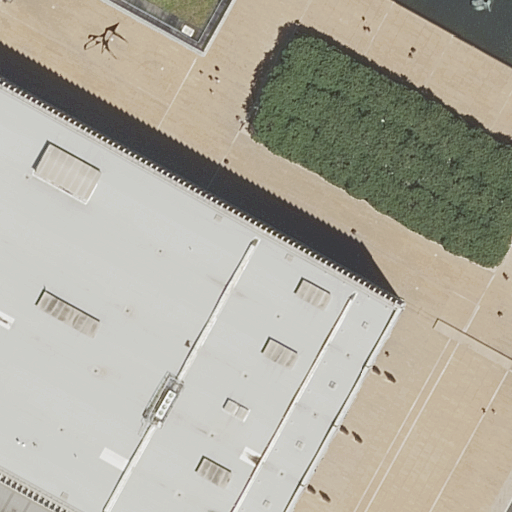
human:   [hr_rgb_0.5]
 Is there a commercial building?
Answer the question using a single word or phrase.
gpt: no

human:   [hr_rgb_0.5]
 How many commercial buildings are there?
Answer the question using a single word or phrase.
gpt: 0

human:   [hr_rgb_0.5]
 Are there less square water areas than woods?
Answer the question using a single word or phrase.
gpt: yes

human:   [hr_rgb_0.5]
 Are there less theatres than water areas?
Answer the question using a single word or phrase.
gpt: no

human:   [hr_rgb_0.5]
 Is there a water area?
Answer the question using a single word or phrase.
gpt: yes

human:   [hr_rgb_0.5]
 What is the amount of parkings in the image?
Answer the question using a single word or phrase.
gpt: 1

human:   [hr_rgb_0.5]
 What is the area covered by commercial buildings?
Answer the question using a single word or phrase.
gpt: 0m2

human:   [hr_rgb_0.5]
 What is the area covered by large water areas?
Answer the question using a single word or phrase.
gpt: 0m2

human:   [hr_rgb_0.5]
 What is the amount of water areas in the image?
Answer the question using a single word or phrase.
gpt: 1

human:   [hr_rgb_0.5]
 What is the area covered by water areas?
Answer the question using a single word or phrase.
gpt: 173m2

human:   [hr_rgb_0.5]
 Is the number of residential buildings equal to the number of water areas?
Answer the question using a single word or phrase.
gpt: no

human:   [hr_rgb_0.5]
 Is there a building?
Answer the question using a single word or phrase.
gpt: yes

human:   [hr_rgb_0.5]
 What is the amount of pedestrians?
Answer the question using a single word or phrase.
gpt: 1

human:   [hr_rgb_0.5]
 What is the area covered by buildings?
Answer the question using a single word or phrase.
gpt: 6456m2

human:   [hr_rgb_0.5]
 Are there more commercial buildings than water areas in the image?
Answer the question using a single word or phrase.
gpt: no

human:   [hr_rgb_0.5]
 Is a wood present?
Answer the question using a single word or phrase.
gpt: yes

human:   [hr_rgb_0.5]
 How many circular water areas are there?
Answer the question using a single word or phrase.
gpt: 0

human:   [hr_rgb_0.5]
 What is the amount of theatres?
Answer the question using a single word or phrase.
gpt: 1

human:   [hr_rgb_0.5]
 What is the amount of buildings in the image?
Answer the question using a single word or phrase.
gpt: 2

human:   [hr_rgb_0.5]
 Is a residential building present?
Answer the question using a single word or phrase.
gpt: yes

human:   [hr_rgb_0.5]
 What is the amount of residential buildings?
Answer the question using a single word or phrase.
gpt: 2

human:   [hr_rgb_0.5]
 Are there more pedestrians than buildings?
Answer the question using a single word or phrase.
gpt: no

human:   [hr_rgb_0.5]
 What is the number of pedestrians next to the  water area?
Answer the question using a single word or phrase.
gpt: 1

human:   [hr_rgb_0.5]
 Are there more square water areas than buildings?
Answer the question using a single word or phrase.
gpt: no

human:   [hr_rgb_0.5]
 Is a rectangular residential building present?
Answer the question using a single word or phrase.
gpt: yes

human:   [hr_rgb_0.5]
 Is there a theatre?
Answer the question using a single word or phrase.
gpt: yes

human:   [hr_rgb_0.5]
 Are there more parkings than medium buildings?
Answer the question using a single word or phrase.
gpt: yes

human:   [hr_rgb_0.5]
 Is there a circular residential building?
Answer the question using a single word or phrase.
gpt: no

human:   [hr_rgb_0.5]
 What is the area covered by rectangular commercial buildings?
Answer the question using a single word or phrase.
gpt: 0m2

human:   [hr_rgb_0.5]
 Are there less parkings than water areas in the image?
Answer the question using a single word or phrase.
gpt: no

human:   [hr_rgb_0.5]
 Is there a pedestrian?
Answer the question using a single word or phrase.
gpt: yes

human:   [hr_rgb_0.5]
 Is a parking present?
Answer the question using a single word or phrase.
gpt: yes

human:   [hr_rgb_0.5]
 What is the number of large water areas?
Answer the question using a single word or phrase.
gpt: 0

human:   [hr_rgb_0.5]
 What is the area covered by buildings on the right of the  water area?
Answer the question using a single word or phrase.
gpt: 0m2

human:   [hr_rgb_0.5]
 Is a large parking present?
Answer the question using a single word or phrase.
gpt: yes

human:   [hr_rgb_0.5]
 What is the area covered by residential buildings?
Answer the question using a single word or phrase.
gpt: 6456m2

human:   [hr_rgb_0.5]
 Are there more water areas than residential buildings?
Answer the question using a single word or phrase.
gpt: no

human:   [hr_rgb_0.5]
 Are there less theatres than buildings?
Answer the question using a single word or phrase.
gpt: yes

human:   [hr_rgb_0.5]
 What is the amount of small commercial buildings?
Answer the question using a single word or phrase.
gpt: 0

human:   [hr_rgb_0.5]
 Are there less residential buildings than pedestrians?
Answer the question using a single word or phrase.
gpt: no

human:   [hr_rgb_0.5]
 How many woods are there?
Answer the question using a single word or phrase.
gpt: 1

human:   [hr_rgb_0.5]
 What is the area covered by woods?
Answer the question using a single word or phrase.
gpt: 66m2

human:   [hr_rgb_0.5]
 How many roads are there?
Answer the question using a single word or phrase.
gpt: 0

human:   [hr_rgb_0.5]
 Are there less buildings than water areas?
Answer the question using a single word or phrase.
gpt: no

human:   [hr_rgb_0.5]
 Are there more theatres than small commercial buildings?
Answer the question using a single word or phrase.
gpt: yes

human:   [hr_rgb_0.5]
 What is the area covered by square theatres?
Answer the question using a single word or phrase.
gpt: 0m2

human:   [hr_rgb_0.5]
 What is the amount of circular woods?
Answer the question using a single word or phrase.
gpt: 0

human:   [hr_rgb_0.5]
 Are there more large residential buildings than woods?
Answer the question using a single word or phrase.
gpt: yes

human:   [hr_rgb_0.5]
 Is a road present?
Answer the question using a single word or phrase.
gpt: no

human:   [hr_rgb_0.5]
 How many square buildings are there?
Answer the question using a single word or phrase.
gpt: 0

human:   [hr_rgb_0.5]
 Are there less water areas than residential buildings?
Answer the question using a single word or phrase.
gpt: yes

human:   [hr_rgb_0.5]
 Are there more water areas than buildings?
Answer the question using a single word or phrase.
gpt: no

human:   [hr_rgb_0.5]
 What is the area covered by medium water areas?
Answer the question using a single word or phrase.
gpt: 173m2

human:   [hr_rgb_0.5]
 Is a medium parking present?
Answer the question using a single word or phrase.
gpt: no

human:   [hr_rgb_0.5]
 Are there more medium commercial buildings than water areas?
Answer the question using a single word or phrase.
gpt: no

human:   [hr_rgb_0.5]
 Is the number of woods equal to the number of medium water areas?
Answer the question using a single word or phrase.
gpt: yes

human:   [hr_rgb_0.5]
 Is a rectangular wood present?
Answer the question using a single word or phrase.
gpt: yes

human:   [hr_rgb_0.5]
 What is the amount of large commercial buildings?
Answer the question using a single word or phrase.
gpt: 0

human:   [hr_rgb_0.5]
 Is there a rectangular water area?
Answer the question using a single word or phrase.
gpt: yes

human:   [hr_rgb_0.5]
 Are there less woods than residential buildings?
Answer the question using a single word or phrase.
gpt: yes

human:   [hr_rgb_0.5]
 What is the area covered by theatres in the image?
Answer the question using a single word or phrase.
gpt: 797m2

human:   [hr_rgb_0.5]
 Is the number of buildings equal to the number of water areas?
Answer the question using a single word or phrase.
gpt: no

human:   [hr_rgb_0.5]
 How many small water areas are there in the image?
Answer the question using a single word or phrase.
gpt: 0

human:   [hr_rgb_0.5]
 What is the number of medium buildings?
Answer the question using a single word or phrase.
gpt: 0